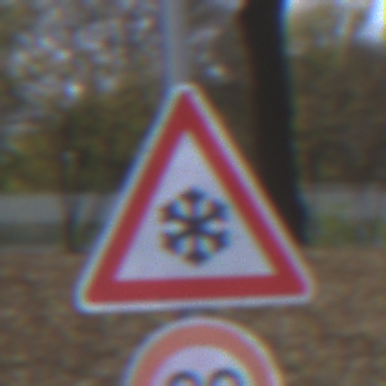
Verkehrszeichen: SchneeOderEisglaette
Zusatzzeichen unten: Geschwindigkeit90
Umgebung: Outdoor, Urban
Tageszeit: MorningAfternoon
Wetter: Overcast
Licht: Natural
Jahreszeit: NotSpecified
Kontrast: LowContrast